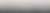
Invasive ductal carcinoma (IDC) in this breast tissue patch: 0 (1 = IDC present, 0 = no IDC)